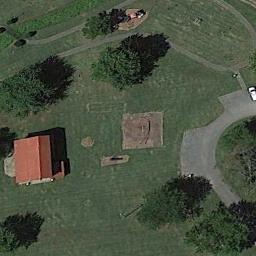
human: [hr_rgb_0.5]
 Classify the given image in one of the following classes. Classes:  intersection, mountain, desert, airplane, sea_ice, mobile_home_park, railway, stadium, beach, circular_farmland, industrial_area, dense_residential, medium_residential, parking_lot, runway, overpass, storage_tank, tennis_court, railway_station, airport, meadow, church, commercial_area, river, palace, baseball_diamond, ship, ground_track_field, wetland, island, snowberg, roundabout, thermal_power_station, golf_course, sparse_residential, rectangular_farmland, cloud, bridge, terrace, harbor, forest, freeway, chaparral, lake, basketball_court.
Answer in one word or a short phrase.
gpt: sparse_residential